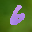
Label: 6